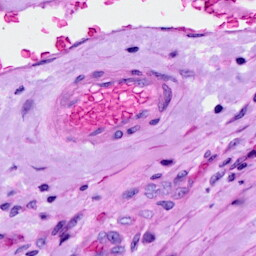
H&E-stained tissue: Ovarian